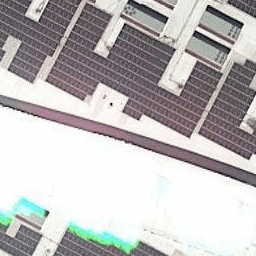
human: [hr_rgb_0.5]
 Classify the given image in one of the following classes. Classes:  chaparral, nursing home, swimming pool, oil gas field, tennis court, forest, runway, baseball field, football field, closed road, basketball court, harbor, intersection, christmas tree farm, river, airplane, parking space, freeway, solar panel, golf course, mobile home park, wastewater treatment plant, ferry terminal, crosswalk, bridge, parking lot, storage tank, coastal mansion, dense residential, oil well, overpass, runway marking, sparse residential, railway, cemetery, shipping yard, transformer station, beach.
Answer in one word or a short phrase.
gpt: solar panel